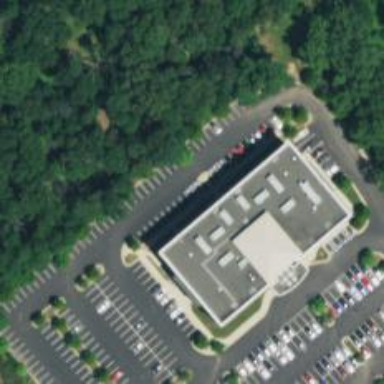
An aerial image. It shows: Parking space.